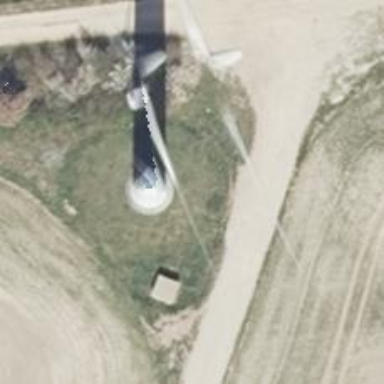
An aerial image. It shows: Wind generator using horizontal axis wind turbines.